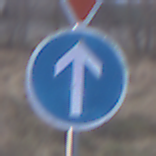
Verkehrszeichen: VorgeschriebeneFahrtrichtungGeradeaus
Zusatzzeichen oben: VorfahrtGewaehren
Umgebung: Outdoor, Nature
Tageszeit: MorningAfternoon
Wetter: PartlyCloudy
Licht: Natural
Jahreszeit: NotSpecified
Kontrast: HighContrast